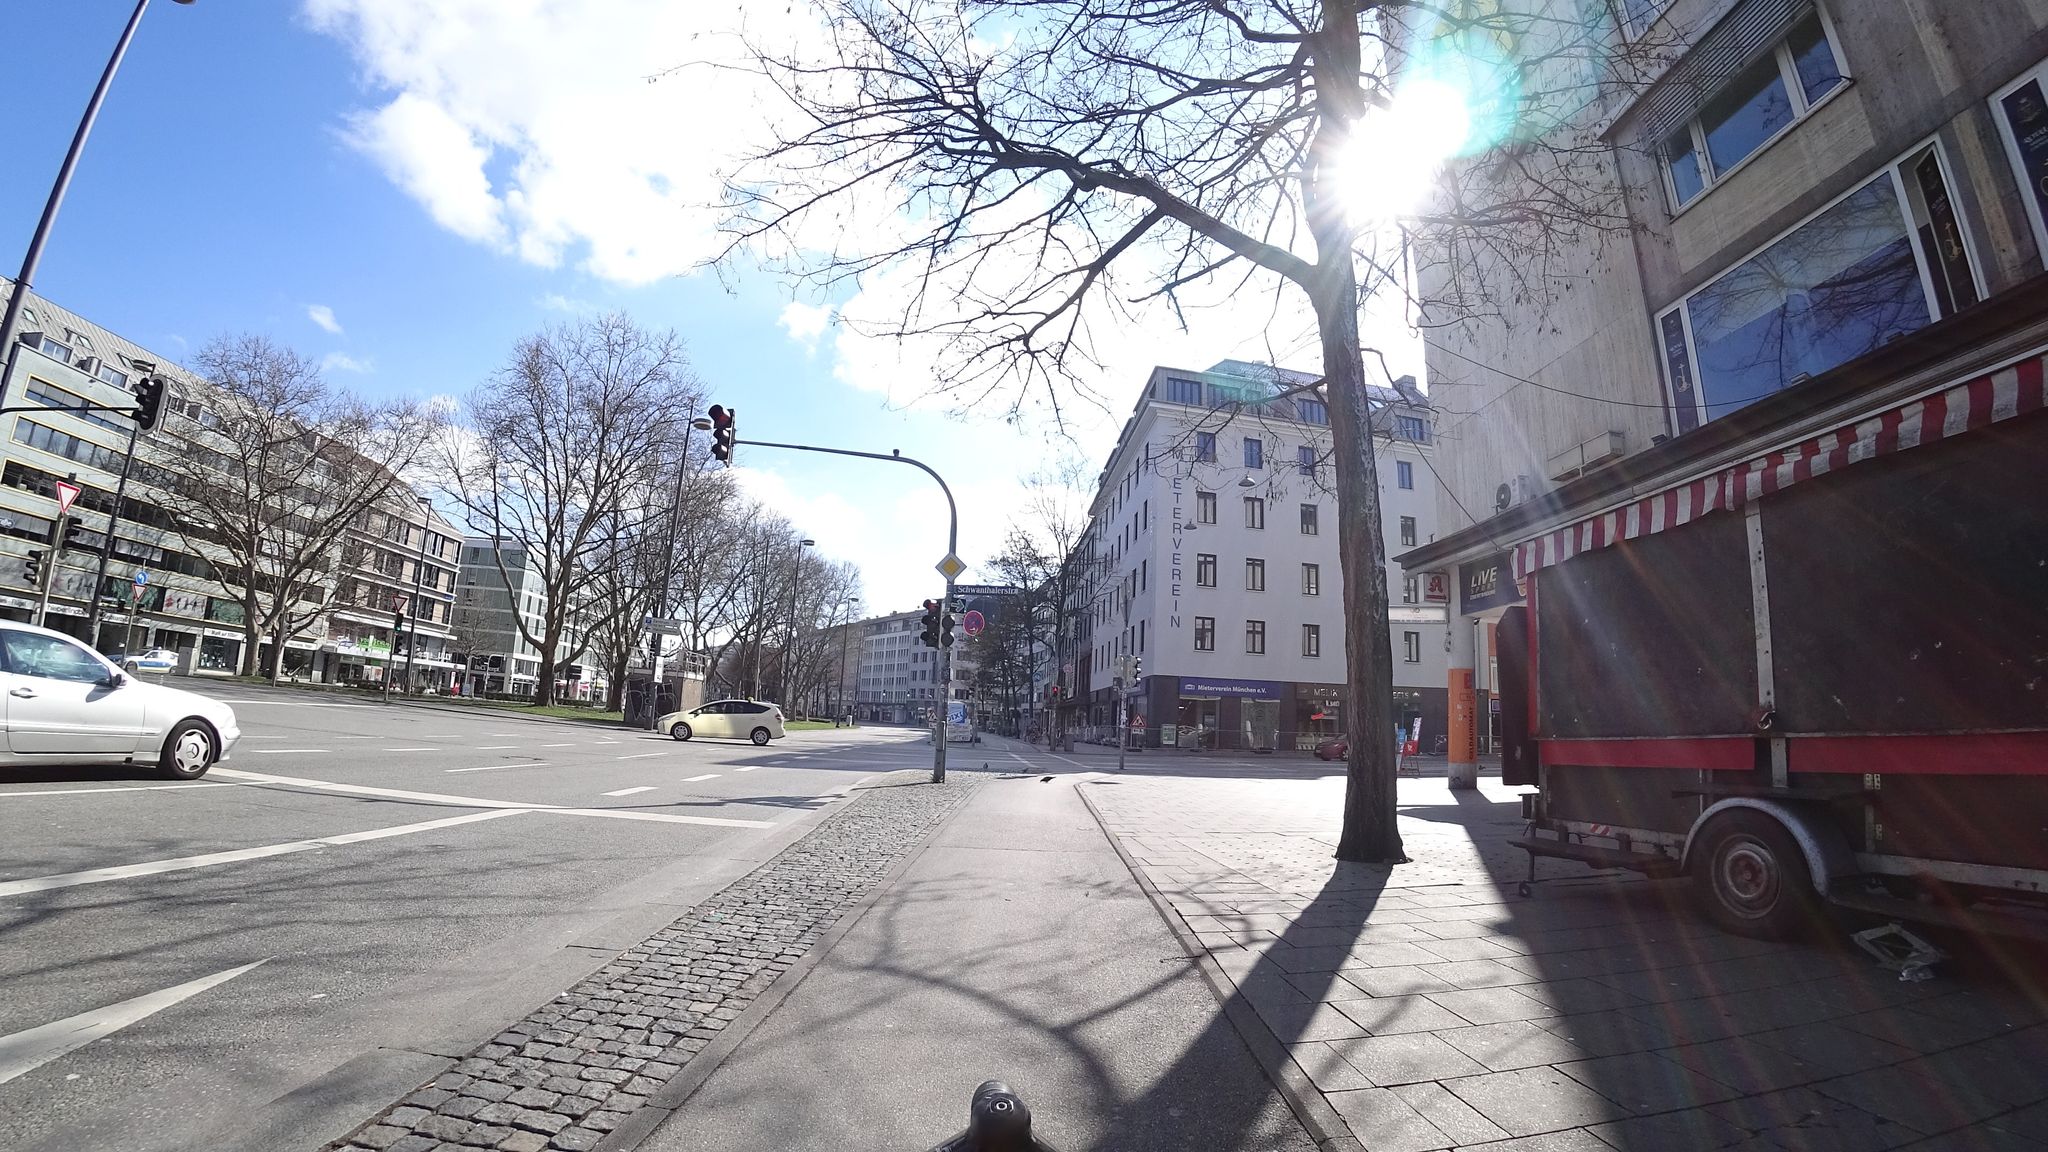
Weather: clear
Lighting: day
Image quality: good
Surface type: cycling surface
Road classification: secondary
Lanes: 5
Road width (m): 1.60
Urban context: urban centre
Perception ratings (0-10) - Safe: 4.99, Lively: 7.37, Beautiful: 3.55, Boring: 3.63, Depressing: 5.15, Wealthy: 8.12